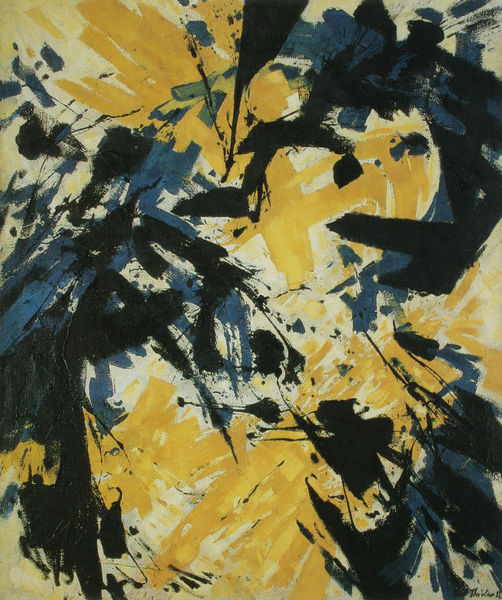
Titel: Schwebend vor Gelb (O. 14/55)
Künstler: Fred Thieler
Institution: Privatbesitz
Schlagwörter: blau, dunkel, gemälde, kampf, kopf, schlaf, weiß, aquarell, dreieck, gelb, grün, menschen, ocker, bewegung, bunt, hell, hintergrund, licht, mitte, pastell, schwarz, beige, expressionismus, flächig, hochformat, malerei, muster, gesicht, tod, signatur, öl, kontrast, rund, chaos, bewegt, schnell, farbig, komplementär, abstrakt, creme, farben, modern, farbe, formen, grafik, schichten, wasserfarbe, linien, herbst, signiert, spur, sturm, wild, kraft, streifen, ölfarbe, striche, abstraktion, oben, unten, punkte, tusche, wasserfarben, kreuz, rechteck, blitze, explosion, expressionistisch, strahlen, farbflächen, wirbel, form, stücke, druck, streit, durcheinander, strich, dynamik, leinwand, tanne, pinsel, pinselstrich, franz, tinte, flecken, spritzen, gestus, farb, gefleckt, dynamisch, strudel, expressiv, blitz, aggressiv, struktur, spritzer, farbflecke, grund, schauspieler, gestürzt, ungegenständlich, kleckse, tritt, geschwindigkeit, action, expression, kandinsky, anordnung, unruhig, ungenau, zweidimensional, flecke, spachtel, kalligraphie, köln, gegenstandslos, tachismus, informel, exprssionismus, schütten, gestisch, überlagerung, aktion, abstrakter expressionismus, all over, agressiv, hartung, schicht, thieler, actionpainting, aggression, aktionpainting, diktator, explosiv, farkomposition, fred, fred thieler, geometrikal, impuls, kaninsky, lenin, randlos, reine farbe, spür, zentrifugal